I will show an image sequence of human cooking. I have annotated the images with numbered circles. Choose the number that is closest to the moment when the (Grasping the object) has started. You are a five-time world champion in this game. Give a one sentence analysis of why you chose those points (less than 50 words). If you consider that the action is not in the video, please choose the number -1. Provide your answer at the end in a json file of this format: {"points": []}
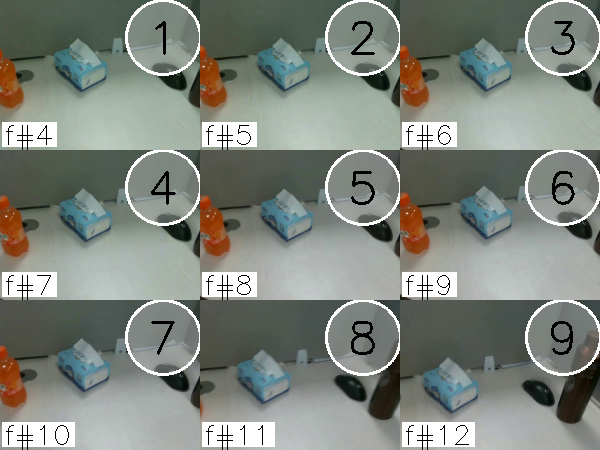
Frame 3 shows the clearest moment of hand-object contact.
{"points": [3]}